Interaction volume radius: 5 \u00c5
Interaction volume height: 15 \u00c5
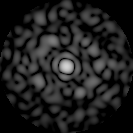
Disorder parameter: 0.8318